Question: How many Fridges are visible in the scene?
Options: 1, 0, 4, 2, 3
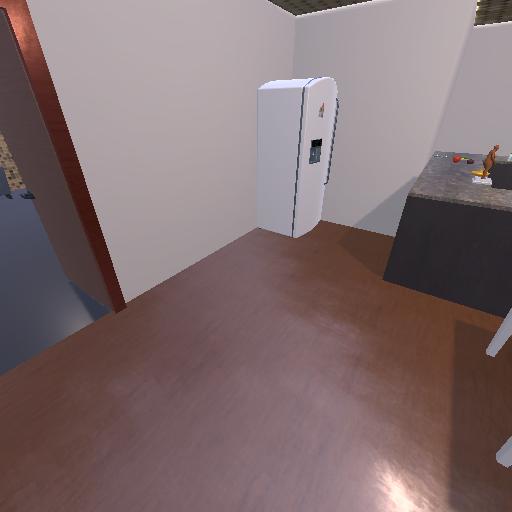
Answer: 1